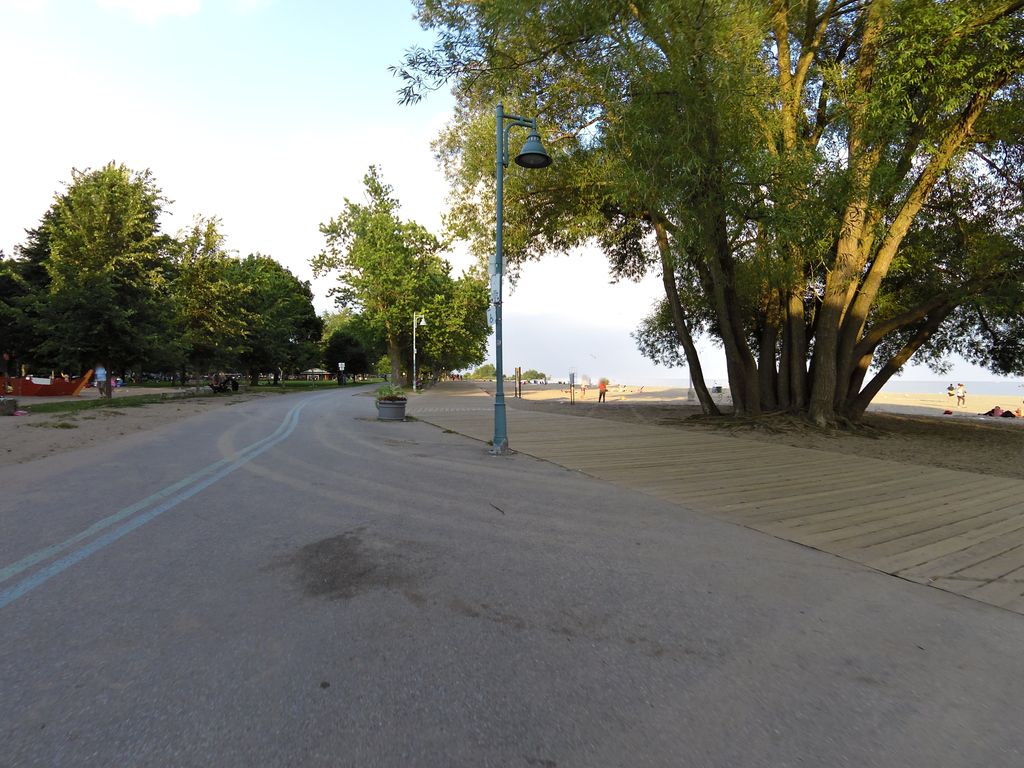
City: toronto